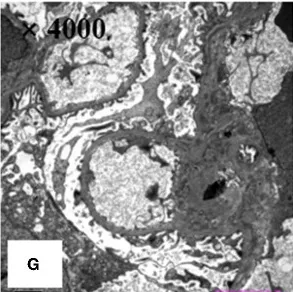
Pathological features of renal biopsy. (G, H) Electron microscopy exhibited extensive foot processes effacement, with no segmental sclerosis or electron-dense deposits, normal mesangial cellularity and matrix, and normal glomerular basement membrane thickness. PASM: periodic acid-silver methenamine, PAS: periodic acid-Schiff.
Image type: pathology (immunostaining)